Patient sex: F
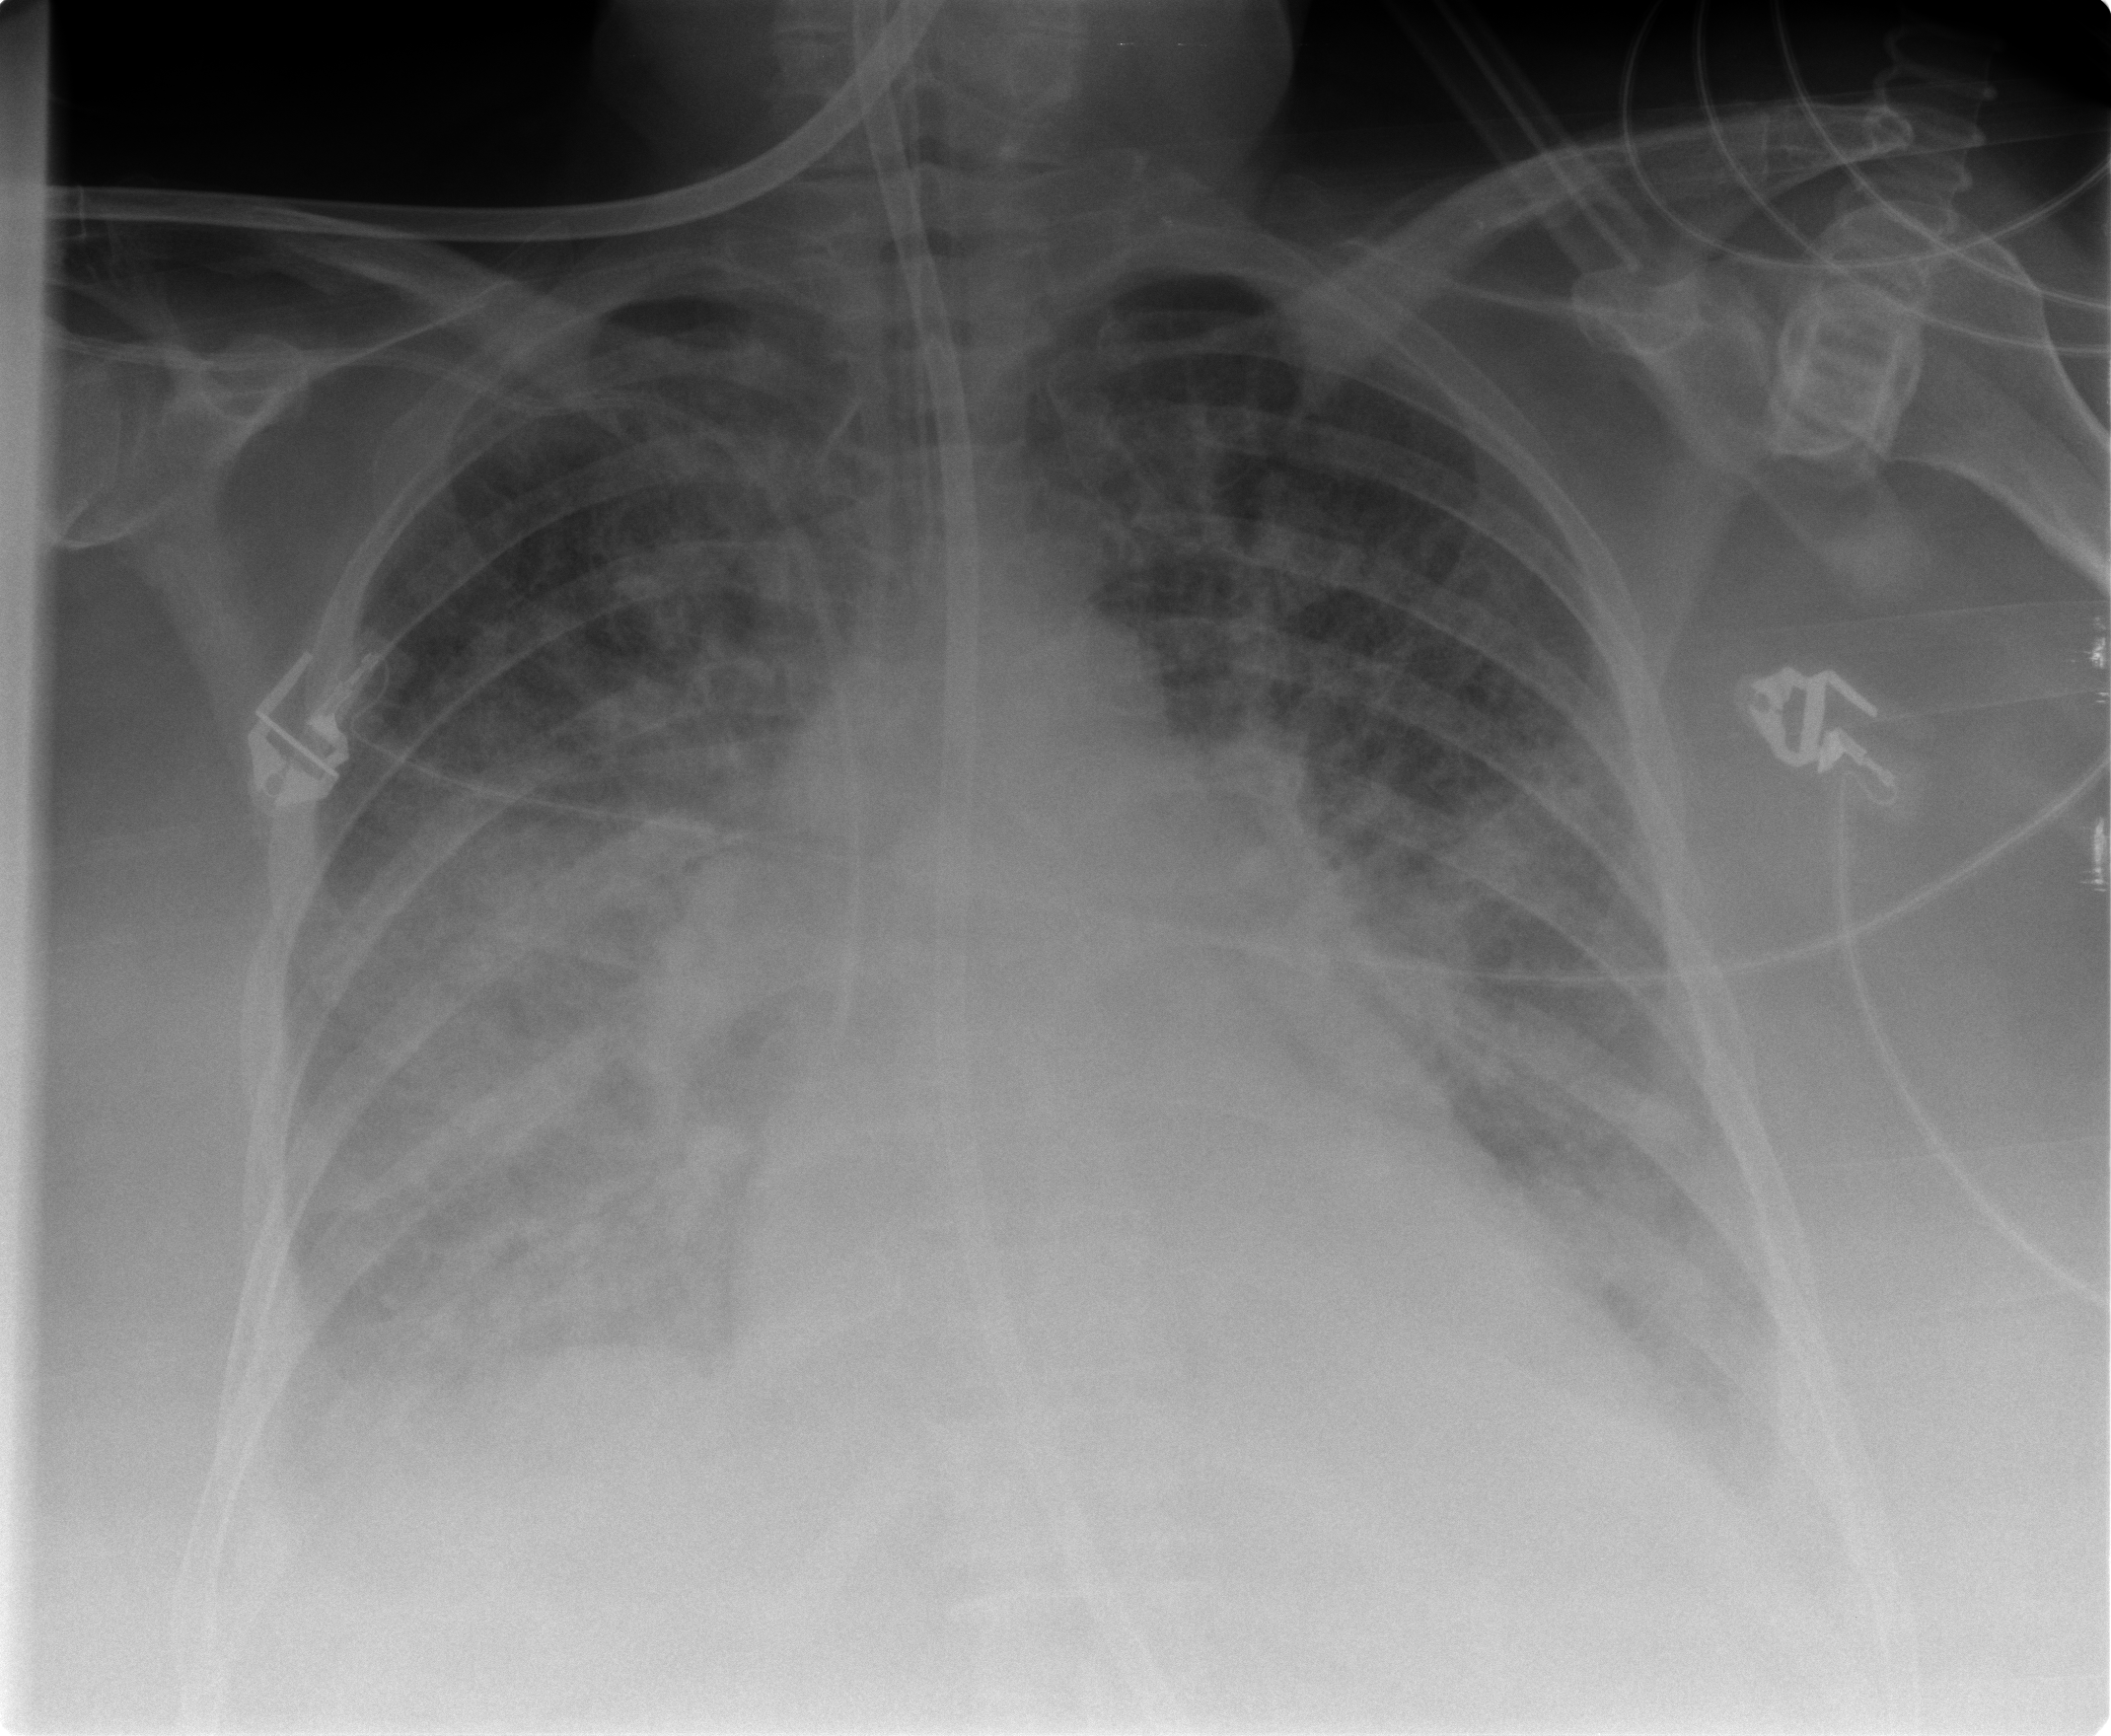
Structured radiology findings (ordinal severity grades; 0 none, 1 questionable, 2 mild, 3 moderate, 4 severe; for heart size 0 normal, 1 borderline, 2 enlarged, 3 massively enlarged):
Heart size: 2
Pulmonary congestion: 3
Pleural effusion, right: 2
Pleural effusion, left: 2
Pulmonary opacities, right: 3
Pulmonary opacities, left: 3
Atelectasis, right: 2
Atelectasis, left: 2